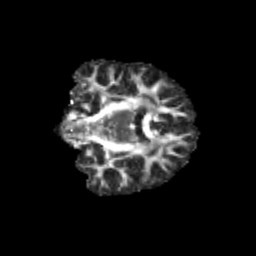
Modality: FA
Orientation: coronal
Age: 10
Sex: male
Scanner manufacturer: siemens
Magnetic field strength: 3 T
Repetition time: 3.8 s
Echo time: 0.07 s